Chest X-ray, PA view. Patient: 40 years old, sex M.
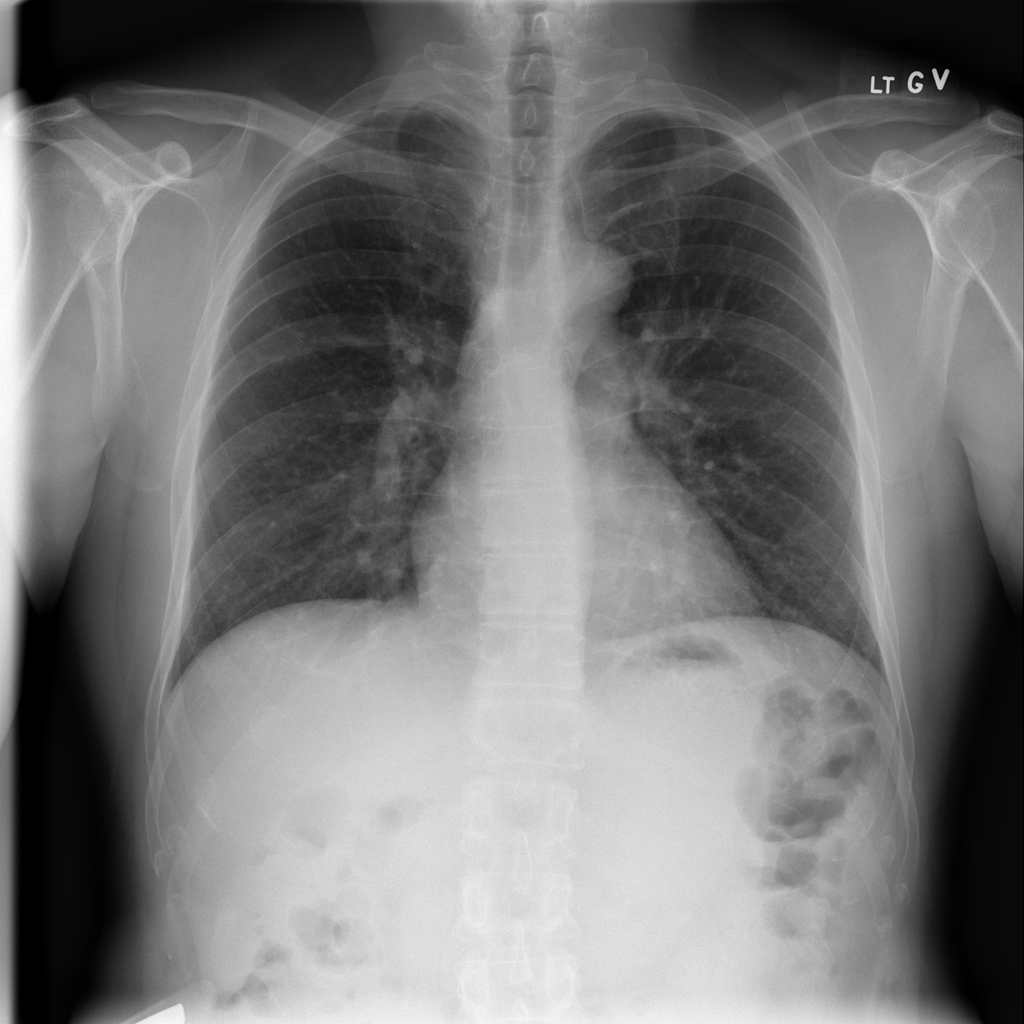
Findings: No Finding